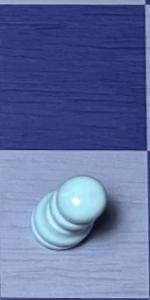
Label: Pawn_White